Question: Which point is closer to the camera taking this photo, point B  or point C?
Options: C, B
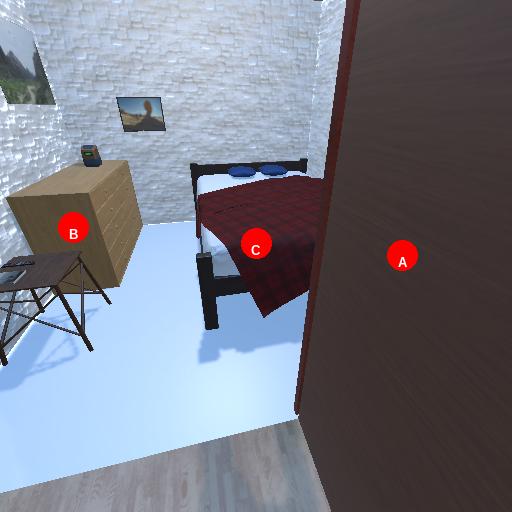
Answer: C